Question: I have an input with type range which has a background colour that is a gradient. I'd like the background colour of the gradient to be outputted to a class where the value of the range currently is at.
For example if the input's range is between 1-100 and the input's value is 1 making it be to the left side of the input the colour to the left will be outputted.

Any help to this question would be much appreciated.
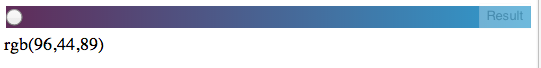
Answer: 'getImageData'
A Demo: <URL>
Example code:
'''
<!doctype html>
<html>
<head>
<link rel="stylesheet" type="text/css" media="all" href="css/reset.css" /> <!-- reset css -->
<script type="text/javascript" src="http://code.jquery.com/jquery.min.js"></script>
<style>
body{ background-color: ivory; }
#canvas{border:1px solid red;}
#myRange{width:300px;}
</style>
<script>
$(function(){
var canvas=document.getElementById("canvas");
var ctx=canvas.getContext("2d");
ctx.font="14px verdana";
var $canvas=$("#canvas");
var canvasOffset=$canvas.offset();
var offsetX=canvasOffset.left;
var offsetY=canvasOffset.top;
var x1=0;
var y1=10;
var x2=canvas.width;
var y2=10;
// create a gradient
var gradient=ctx.createLinearGradient(x1,y1,x2,y2);
gradient.addColorStop(0.00,"indigo");
gradient.addColorStop(1.00,"steelblue");
// draw the gradient across the canvas
ctx.fillStyle=gradient;
ctx.fillRect(x1,y1-10,x2-x1,20);
// get the pixel color array for the gradient
var data=ctx.getImageData(x1,y1,canvas.width,1).data;
// get the gradient using a range control
$("#myRange").on("input change",function(){
var value=$(this).val();
var i=value*4;
var r=data[i];
var g=data[i+1];
var b=data[i+2];
var a=data[i+3];
// change the result rectangle to the mouseX color
var fill="rgba("+r+","+g+","+b+","+a+")";
ctx.fillStyle=fill;
ctx.clearRect(0,20,canvas.width,30);
ctx.fillRect(0,25,50,20);
ctx.fillText(fill,75,40);
});
}); // end $(function(){});
</script>
</head>
<body>
<input id="myRange" type="range" min="0" max="299"><br>
<canvas id="canvas" width=300 height=45></canvas>
</body>
</html>
'''